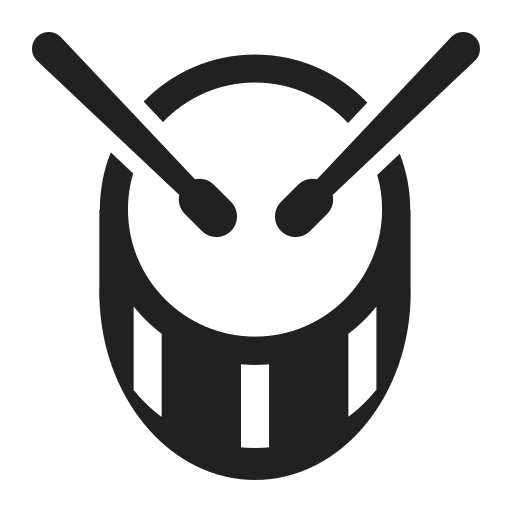
drum high contrast